Question: I have a simple model to keep track of locker rentals as a way to learn EF Code First and DDD principles. The model has these requirements:
- - -
The model is setup like this:
Organization holds two collections; one to hold a collection of lockers and one to hold a collection of rental periods. Locker and rental period do not hold references to their parent organization to keep with DDD tradition, however they both contain a required foreign key to their parent organization. The locker and rental period both contain a collection of rentals. The rental has a required foreign key to a locker and a required foreign key to a rental period. The image below will give a good idea of what my model looks like.
It would make since that organization is modeled with cascade delete so that when the organization is deleted it deletes all associated lockers and rental periods. But I believe it would also make sense for locker and rental period to be modeled with cascade delete so that if a locker gets deleted than all associated rentals also get deleted. The same thing applies to a rental period. When I configure it like that EF tells me that I cannot do that since it could create cycles or multiple cascade paths. However, if I take any one relationship (doesn't matter which one) and turn off cascade delete, than it will create the database just fine. I imagine that fixes the multiple cascade path problem.
Because cascade on delete doesn't work in this model, that seems to give an indication to me that my problem might be modeled wrong. I've thought about this for quite a while and I can't come up with any way to model this problem that will work with cascade delete.
I've included the test project below (Visual Studio 2010 solution). The only thing that needs to be changed is the connection string in App.config. I'm open to all suggestions as I am just beginning to learn EF Code First and DDD principles.

<URL>
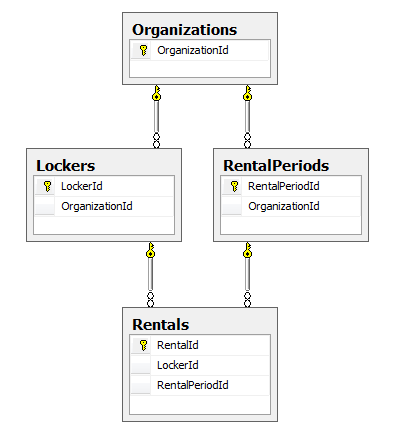
Answer: It is actually not modeled in wrong way but simply SQL Server (not EF) doesn't allow multiple cascade paths. If your 'Organization' is deleted it triggers cascade delete of both 'Lockers' and 'RentalPeriods' an they both trigger cascade delete to 'Rentals' = issue. You should be fine if only one of them triggers cascade delete to 'Rentals'. You must only ensure that 'Lockers' or 'RentalPeriods' are not deleted separately. If they are you must correctly handle deletion of 'Rentals' manually or you must use database triggers (the common way to avoid this issue).